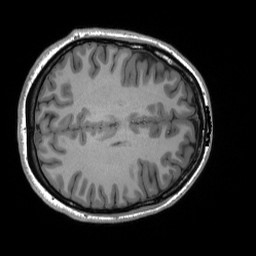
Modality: T1w
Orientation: axial
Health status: ill
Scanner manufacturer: siemens
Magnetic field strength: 3 T
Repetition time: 2.3 s
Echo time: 0.00243 s